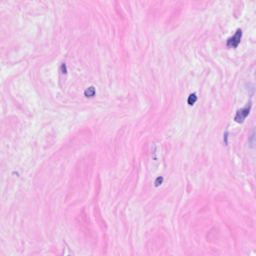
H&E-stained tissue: Breast